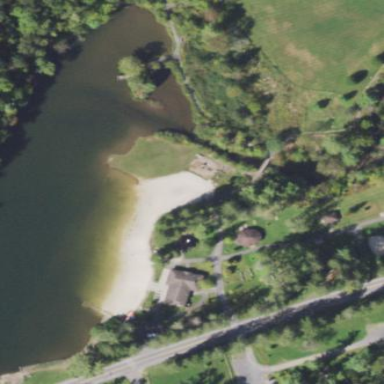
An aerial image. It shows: Sandy beach.